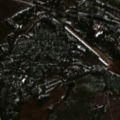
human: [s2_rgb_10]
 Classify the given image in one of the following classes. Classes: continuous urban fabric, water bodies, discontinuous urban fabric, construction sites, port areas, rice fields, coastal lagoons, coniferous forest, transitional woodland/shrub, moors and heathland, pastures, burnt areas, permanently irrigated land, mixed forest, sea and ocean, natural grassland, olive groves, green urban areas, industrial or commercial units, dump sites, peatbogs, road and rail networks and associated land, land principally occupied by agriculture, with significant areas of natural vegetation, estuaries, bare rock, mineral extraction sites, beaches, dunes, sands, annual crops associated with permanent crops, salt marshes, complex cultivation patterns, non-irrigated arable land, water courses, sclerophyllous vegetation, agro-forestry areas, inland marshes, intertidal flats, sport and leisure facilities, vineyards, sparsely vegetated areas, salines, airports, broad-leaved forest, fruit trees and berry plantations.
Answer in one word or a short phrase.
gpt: coniferous forest, mixed forest, transitional woodland/shrub